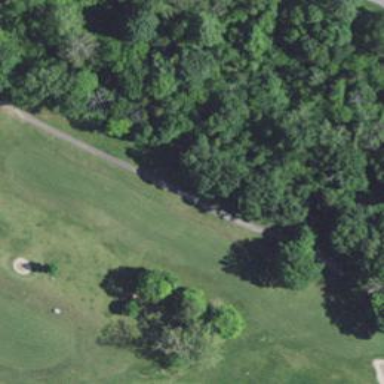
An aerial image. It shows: Golf fairway in the image.